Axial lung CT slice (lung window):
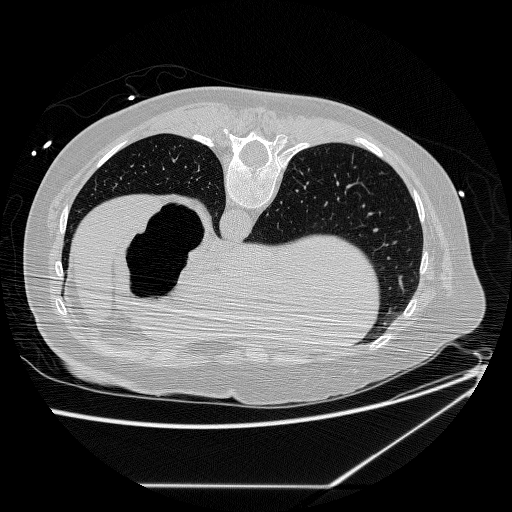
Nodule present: no